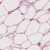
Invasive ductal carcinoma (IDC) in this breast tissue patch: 0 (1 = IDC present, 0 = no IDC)